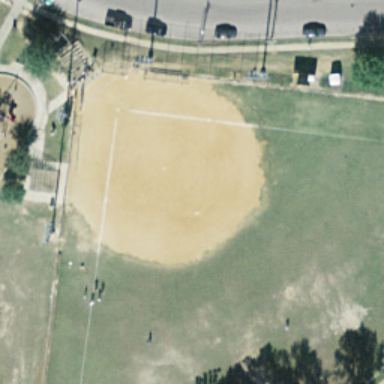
This is an old baseball diamond .